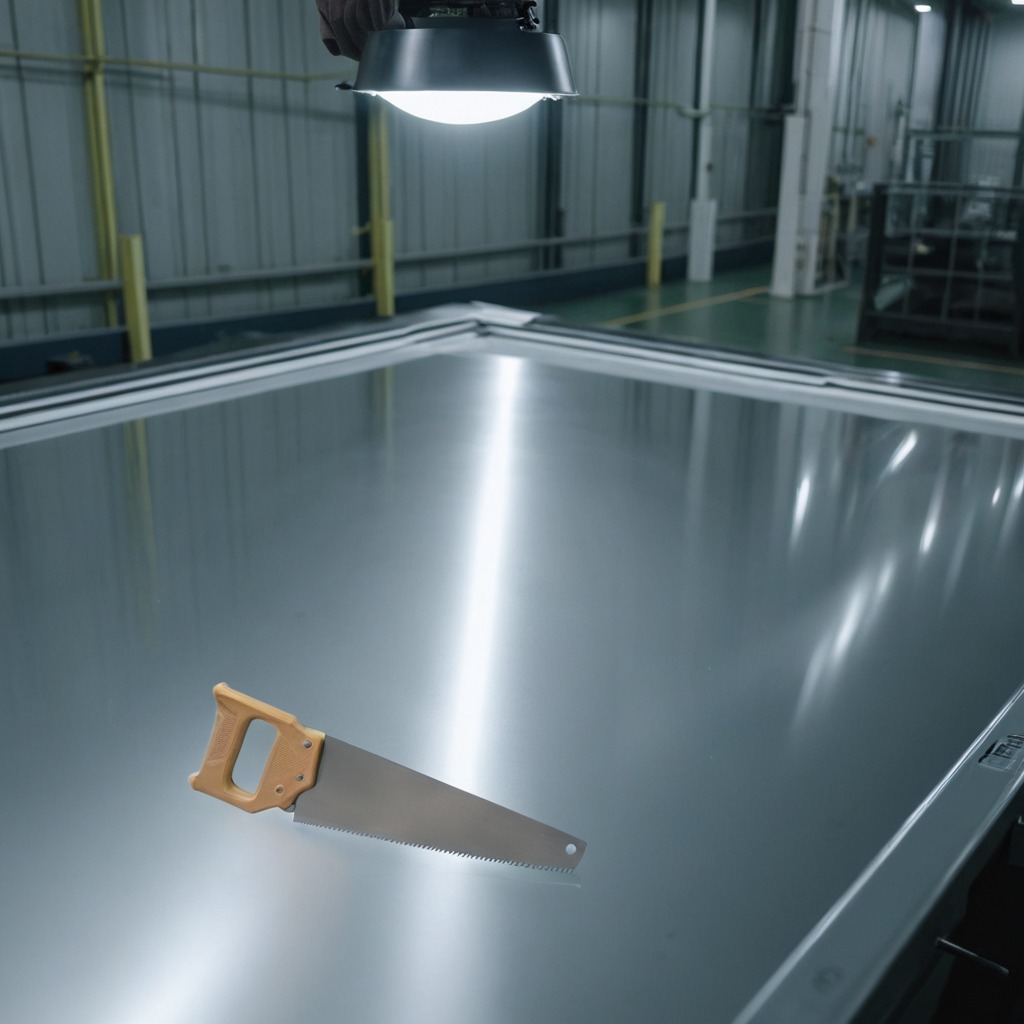
A metal saw is lying on the table.